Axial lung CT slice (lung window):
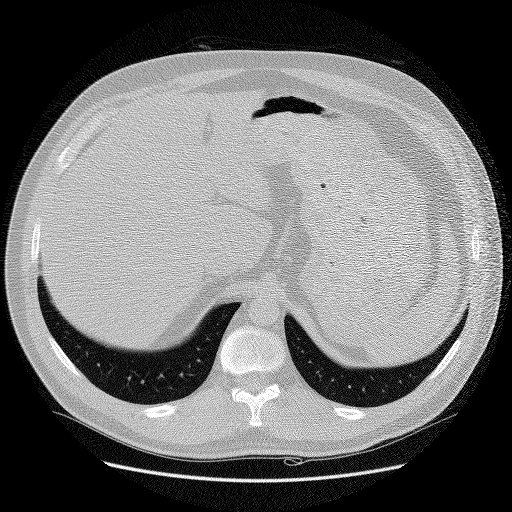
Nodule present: no